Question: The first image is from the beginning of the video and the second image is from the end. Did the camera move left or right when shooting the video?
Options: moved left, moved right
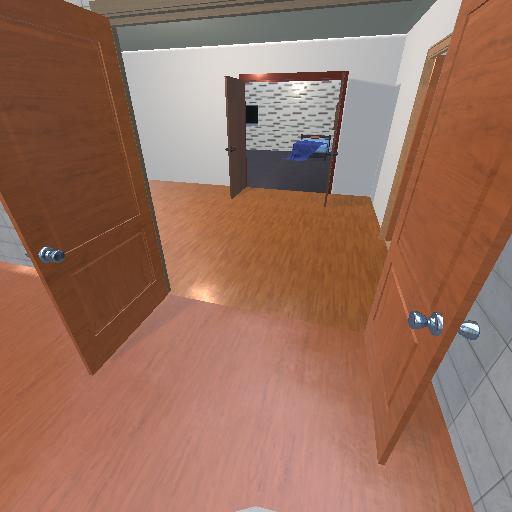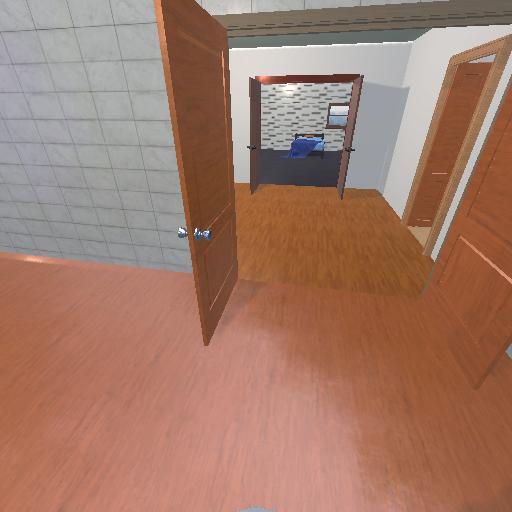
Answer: moved left